Platform: macOS
Application: Arc Browser
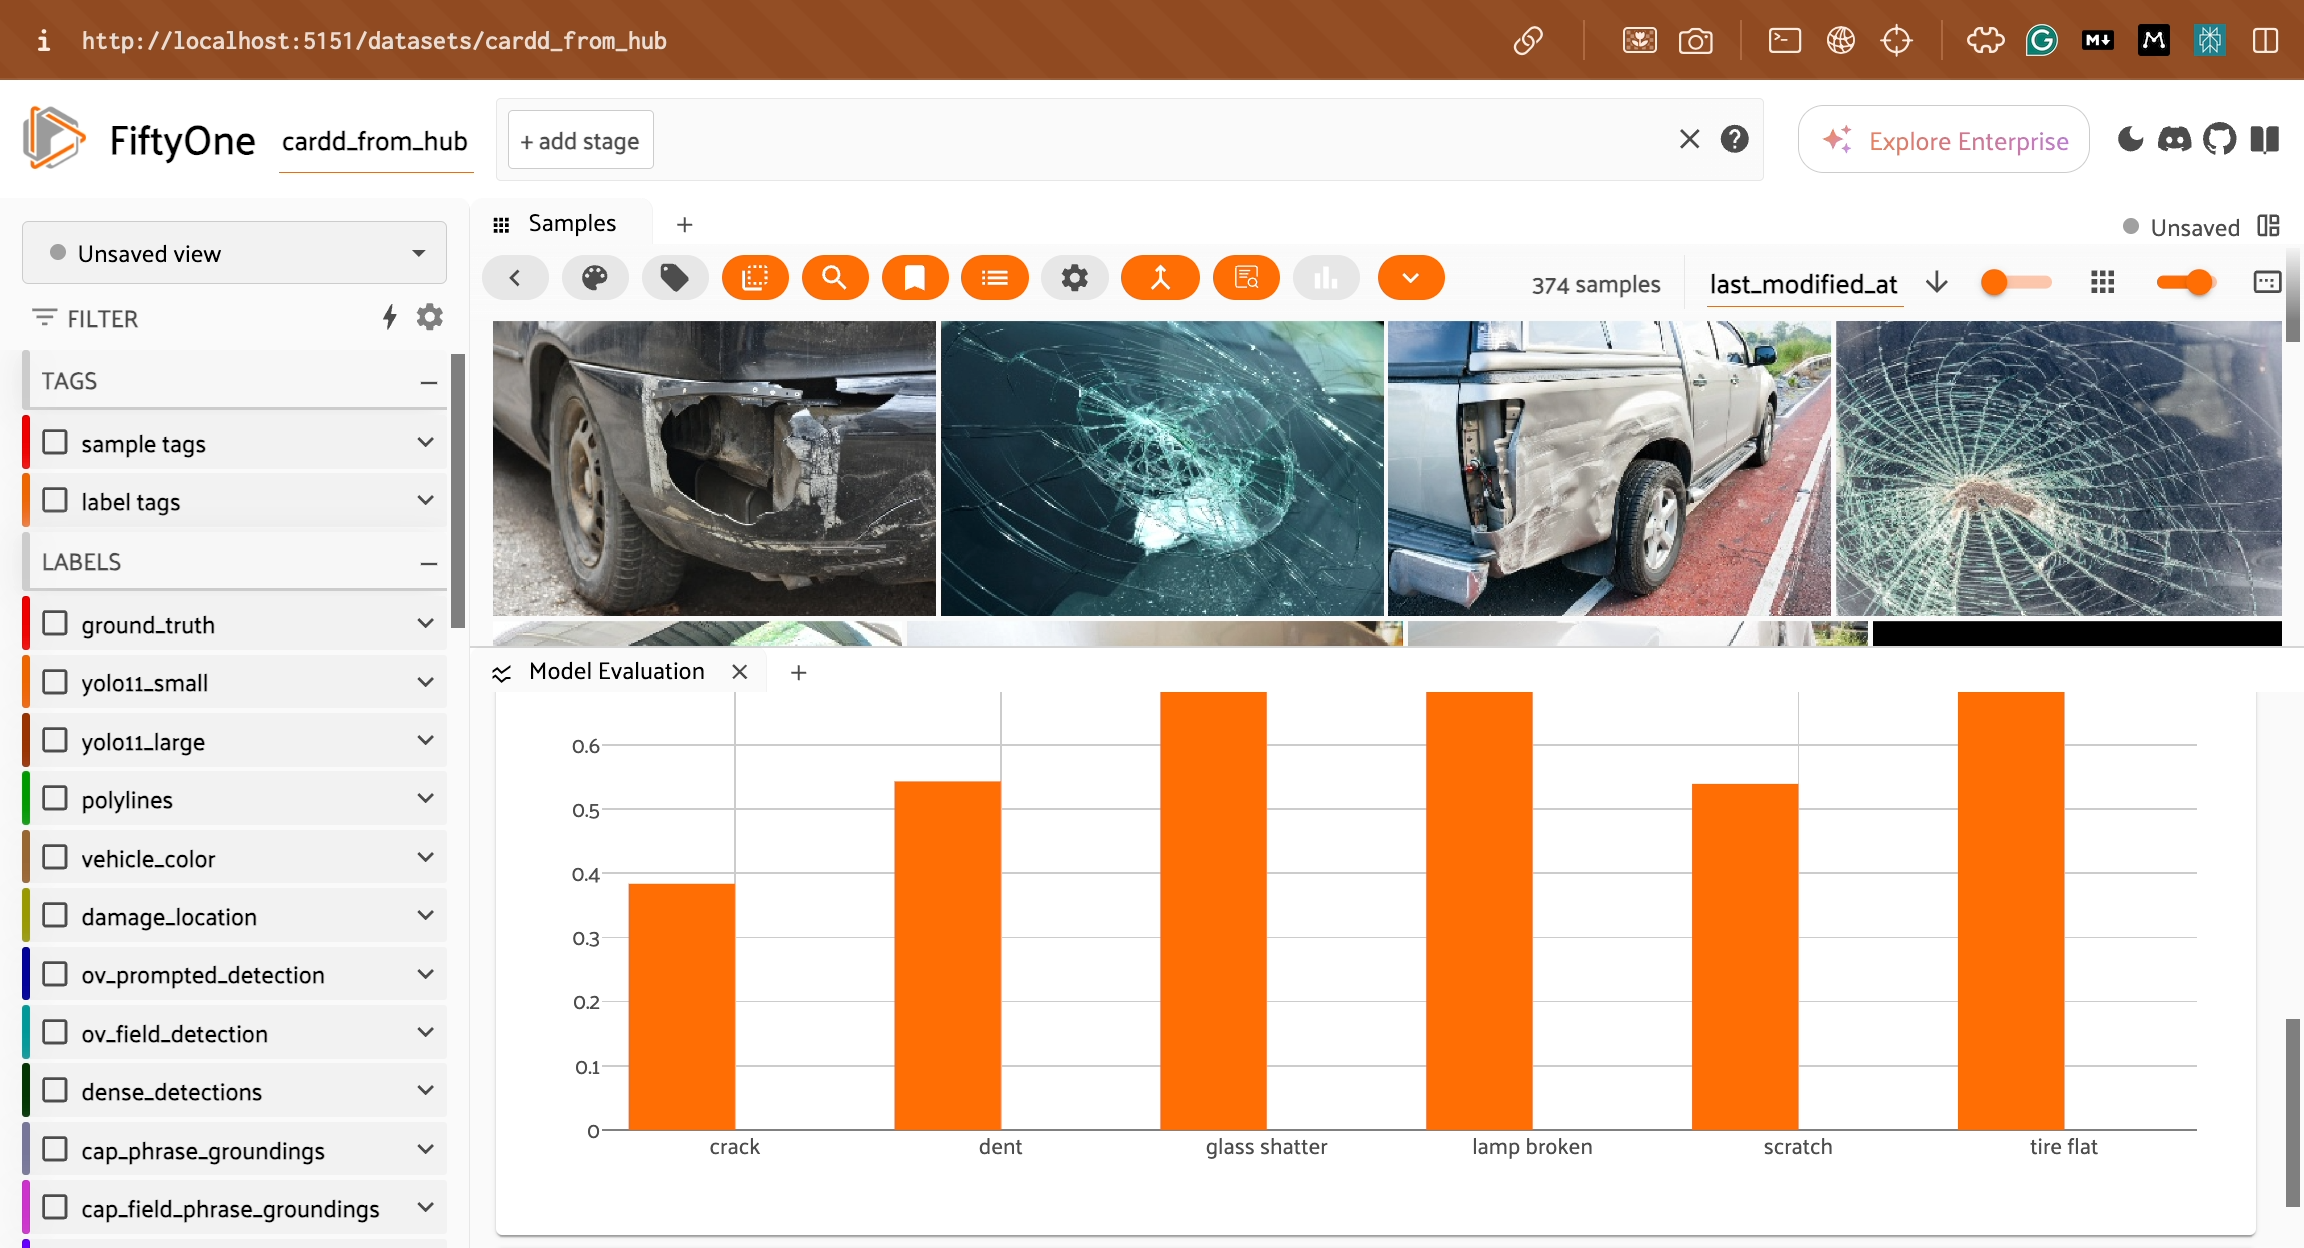
task_description: Click on the crack bar in the per class model performance histogram to show the corresponding labels in the Samples panel
action_type: click
element_info: Menu Item
steps_since_start: 1

task_description: Click on the dent bar in the per class model performance histogram to show the corresponding labels in the Samples panel
action_type: click
element_info: Menu Item
steps_since_start: 1

task_description: Click on the glass shatter bar in the per class model performance histogram to show the corresponding labels in the Samples panel
action_type: click
element_info: Menu Item
steps_since_start: 1

task_description: Click on the lamp broken bar in the per class model performance histogram to show the corresponding labels in the Samples panel
action_type: click
element_info: Menu Item
steps_since_start: 1

task_description: Click on the scratch bar in the per class model performance histogram to show the corresponding labels in the Samples panel
action_type: click
element_info: Menu Item
steps_since_start: 1

task_description: Click on the tire flat bar in the per class model performance histogram to show the corresponding labels in the Samples panel
action_type: click
element_info: Menu Item
steps_since_start: 1